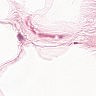
Metastatic tissue present: no